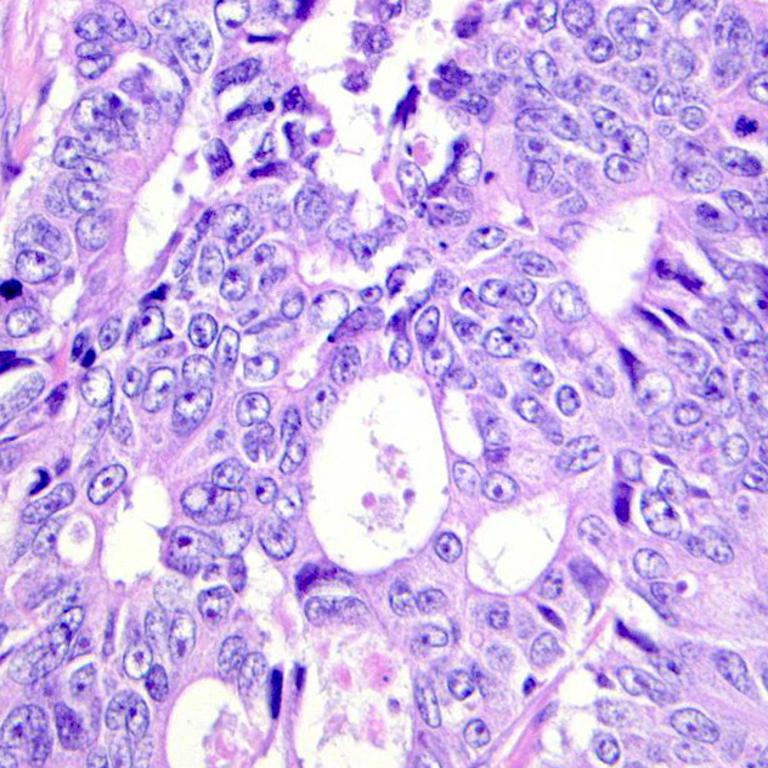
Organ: colon
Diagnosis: adenocarcinomas